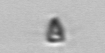
Label: Pyramimonas